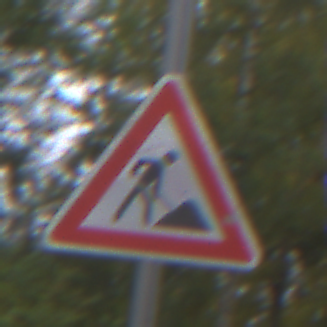
Verkehrszeichen: Arbeitsstelle
Umgebung: Outdoor, Nature
Tageszeit: Midday
Wetter: Overcast
Licht: Natural
Jahreszeit: Autumn
Kontrast: LowContrast